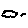
Label: cloud